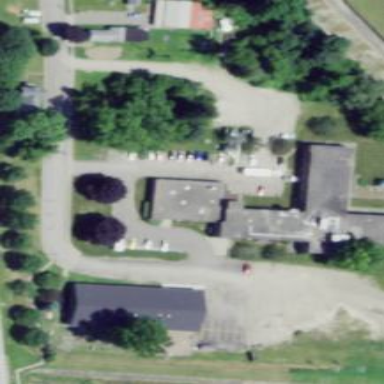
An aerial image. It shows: Nursing home building.